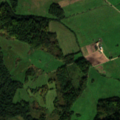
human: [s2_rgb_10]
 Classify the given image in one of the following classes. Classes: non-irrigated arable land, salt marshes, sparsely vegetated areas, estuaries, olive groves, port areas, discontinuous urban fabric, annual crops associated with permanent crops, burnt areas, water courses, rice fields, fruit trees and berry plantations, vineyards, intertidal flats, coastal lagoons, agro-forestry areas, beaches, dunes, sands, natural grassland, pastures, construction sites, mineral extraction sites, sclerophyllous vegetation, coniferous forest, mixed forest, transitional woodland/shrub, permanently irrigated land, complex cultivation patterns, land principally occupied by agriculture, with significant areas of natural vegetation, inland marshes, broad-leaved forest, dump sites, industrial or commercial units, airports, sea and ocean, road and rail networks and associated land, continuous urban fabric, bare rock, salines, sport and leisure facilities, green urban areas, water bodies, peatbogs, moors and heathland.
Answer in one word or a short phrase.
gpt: non-irrigated arable land, pastures, land principally occupied by agriculture, with significant areas of natural vegetation, broad-leaved forest, transitional woodland/shrub